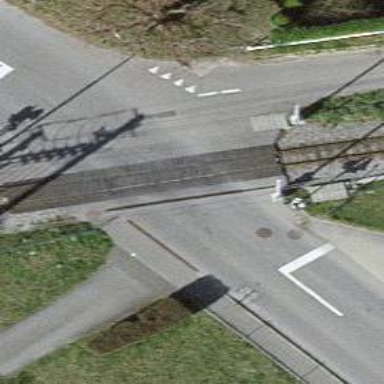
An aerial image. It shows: Level crossing with double half barrier.